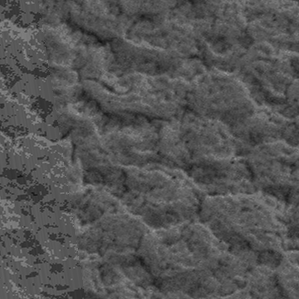
Label: frost